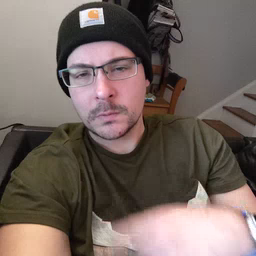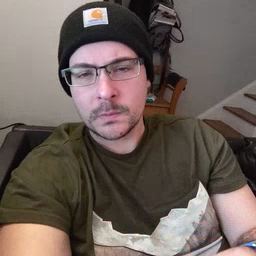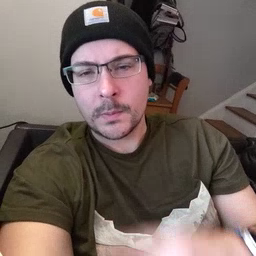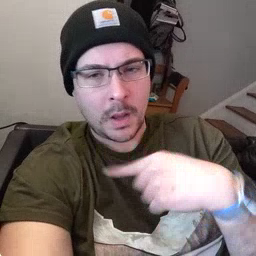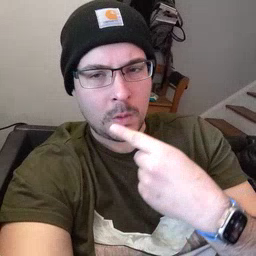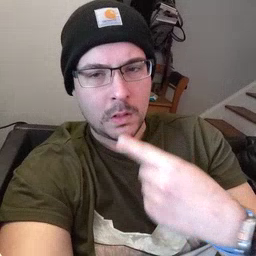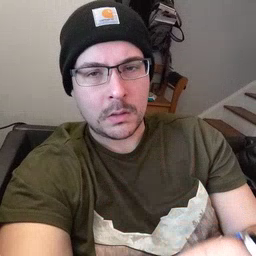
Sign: mouth